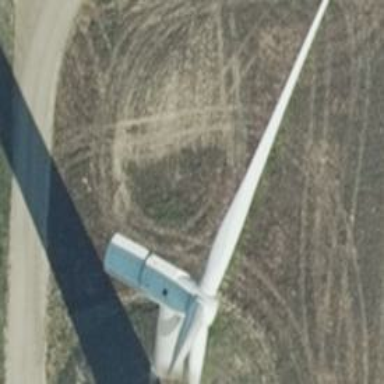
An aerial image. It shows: Wind turbine generating electricity from wind power.